Field crop: maize
Growth stage: 2
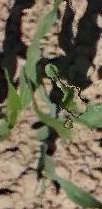
Species: maize